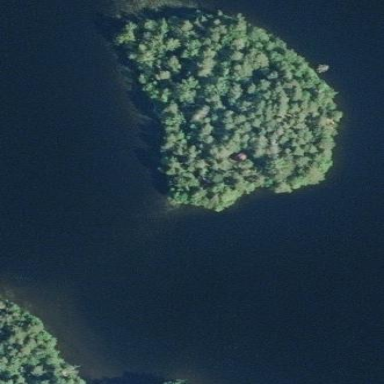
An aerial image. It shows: Image showing island.